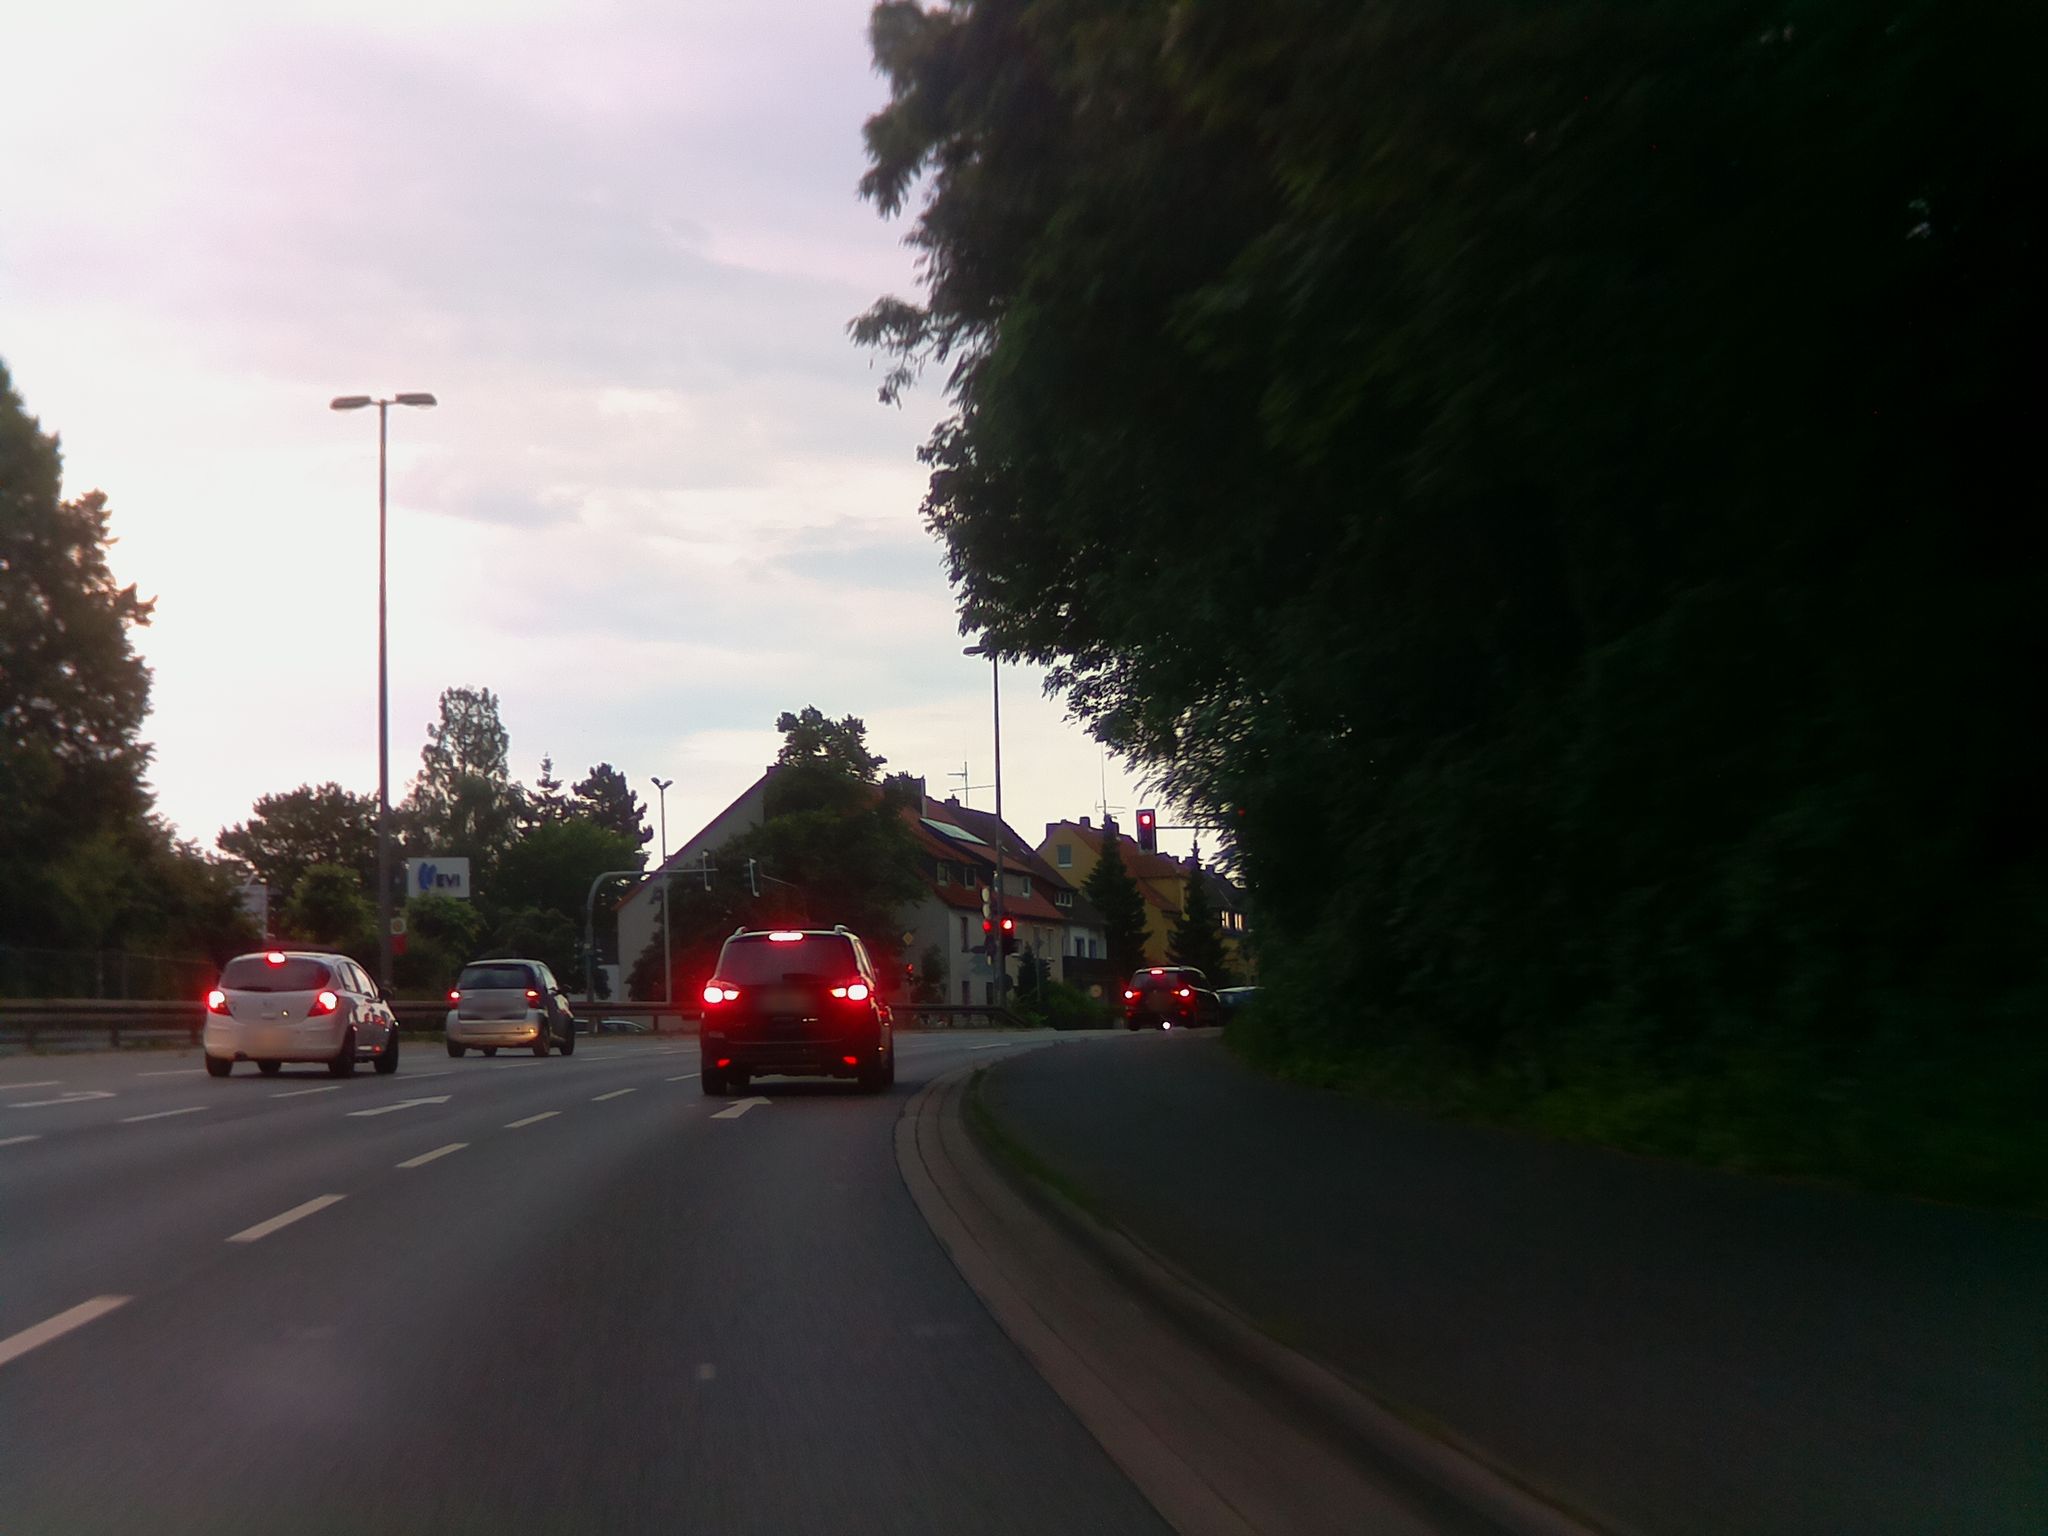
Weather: clear
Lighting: dusk/dawn
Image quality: slightly poor
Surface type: driving surface
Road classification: trunk, primary
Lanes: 2, 4, 3
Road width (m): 2
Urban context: urban centre
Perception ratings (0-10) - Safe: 5.04, Lively: 5.55, Beautiful: 8.12, Boring: 1.44, Depressing: 1.17, Wealthy: 6.49